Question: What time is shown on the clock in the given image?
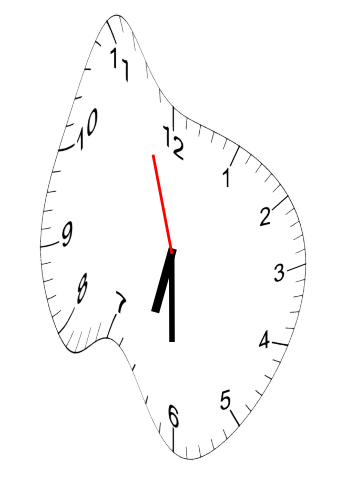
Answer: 06:29:57